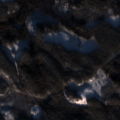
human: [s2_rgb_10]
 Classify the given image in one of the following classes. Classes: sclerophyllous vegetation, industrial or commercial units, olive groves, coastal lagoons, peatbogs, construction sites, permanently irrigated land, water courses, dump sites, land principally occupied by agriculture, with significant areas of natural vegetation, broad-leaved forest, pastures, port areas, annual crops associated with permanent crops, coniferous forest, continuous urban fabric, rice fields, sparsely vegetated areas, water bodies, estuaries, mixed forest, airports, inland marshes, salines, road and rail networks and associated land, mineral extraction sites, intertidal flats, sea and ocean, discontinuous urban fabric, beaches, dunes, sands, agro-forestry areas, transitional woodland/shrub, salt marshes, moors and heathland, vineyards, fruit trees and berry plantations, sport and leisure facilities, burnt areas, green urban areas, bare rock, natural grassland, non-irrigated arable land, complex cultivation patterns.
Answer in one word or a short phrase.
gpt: coniferous forest, mixed forest, transitional woodland/shrub